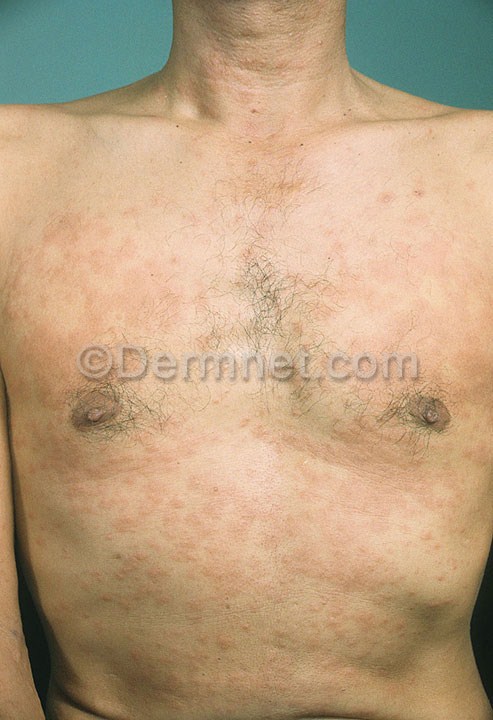
Disease: Vasculitis Photos